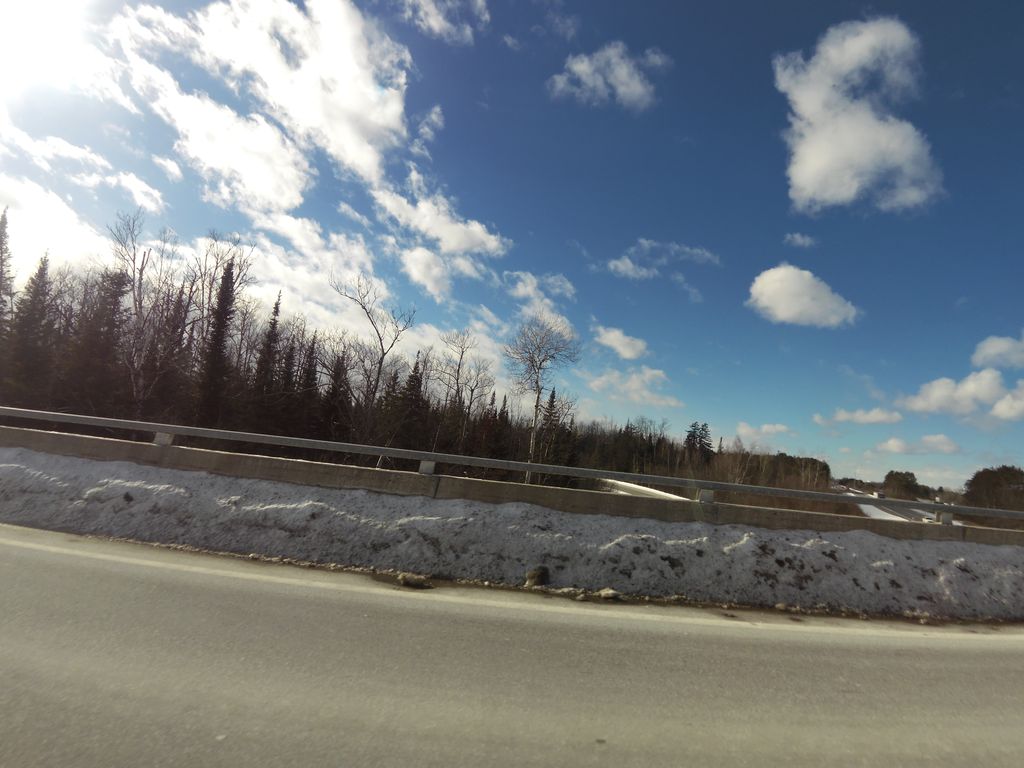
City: ottawa-gatineau